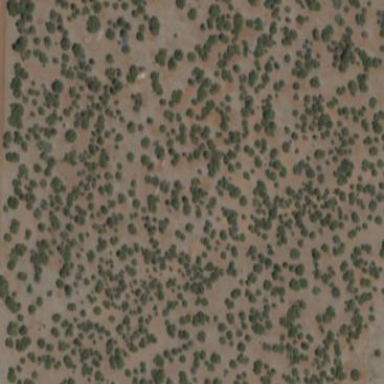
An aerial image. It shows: Area covered in scrub vegetation.